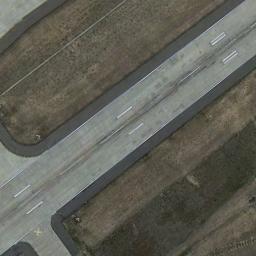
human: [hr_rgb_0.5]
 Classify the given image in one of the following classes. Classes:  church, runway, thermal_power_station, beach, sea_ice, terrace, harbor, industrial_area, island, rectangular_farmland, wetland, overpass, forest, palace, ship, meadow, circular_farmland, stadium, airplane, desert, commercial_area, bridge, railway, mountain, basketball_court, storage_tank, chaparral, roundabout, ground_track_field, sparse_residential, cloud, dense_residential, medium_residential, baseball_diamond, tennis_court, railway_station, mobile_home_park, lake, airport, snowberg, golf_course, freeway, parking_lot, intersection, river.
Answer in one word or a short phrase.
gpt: runway